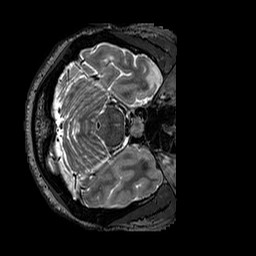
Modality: T2w
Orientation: axial
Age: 36
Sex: female
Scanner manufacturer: siemens
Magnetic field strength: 3 T
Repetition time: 3.2 s
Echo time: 0.567 s